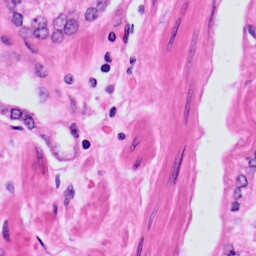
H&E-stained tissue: Prostate